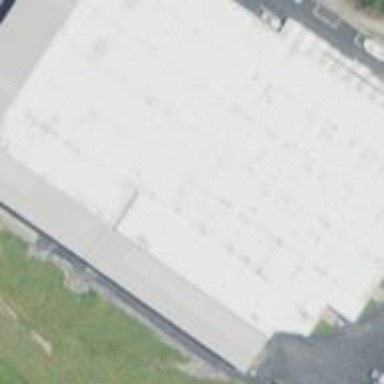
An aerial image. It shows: Building used for storage rental.